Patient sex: M
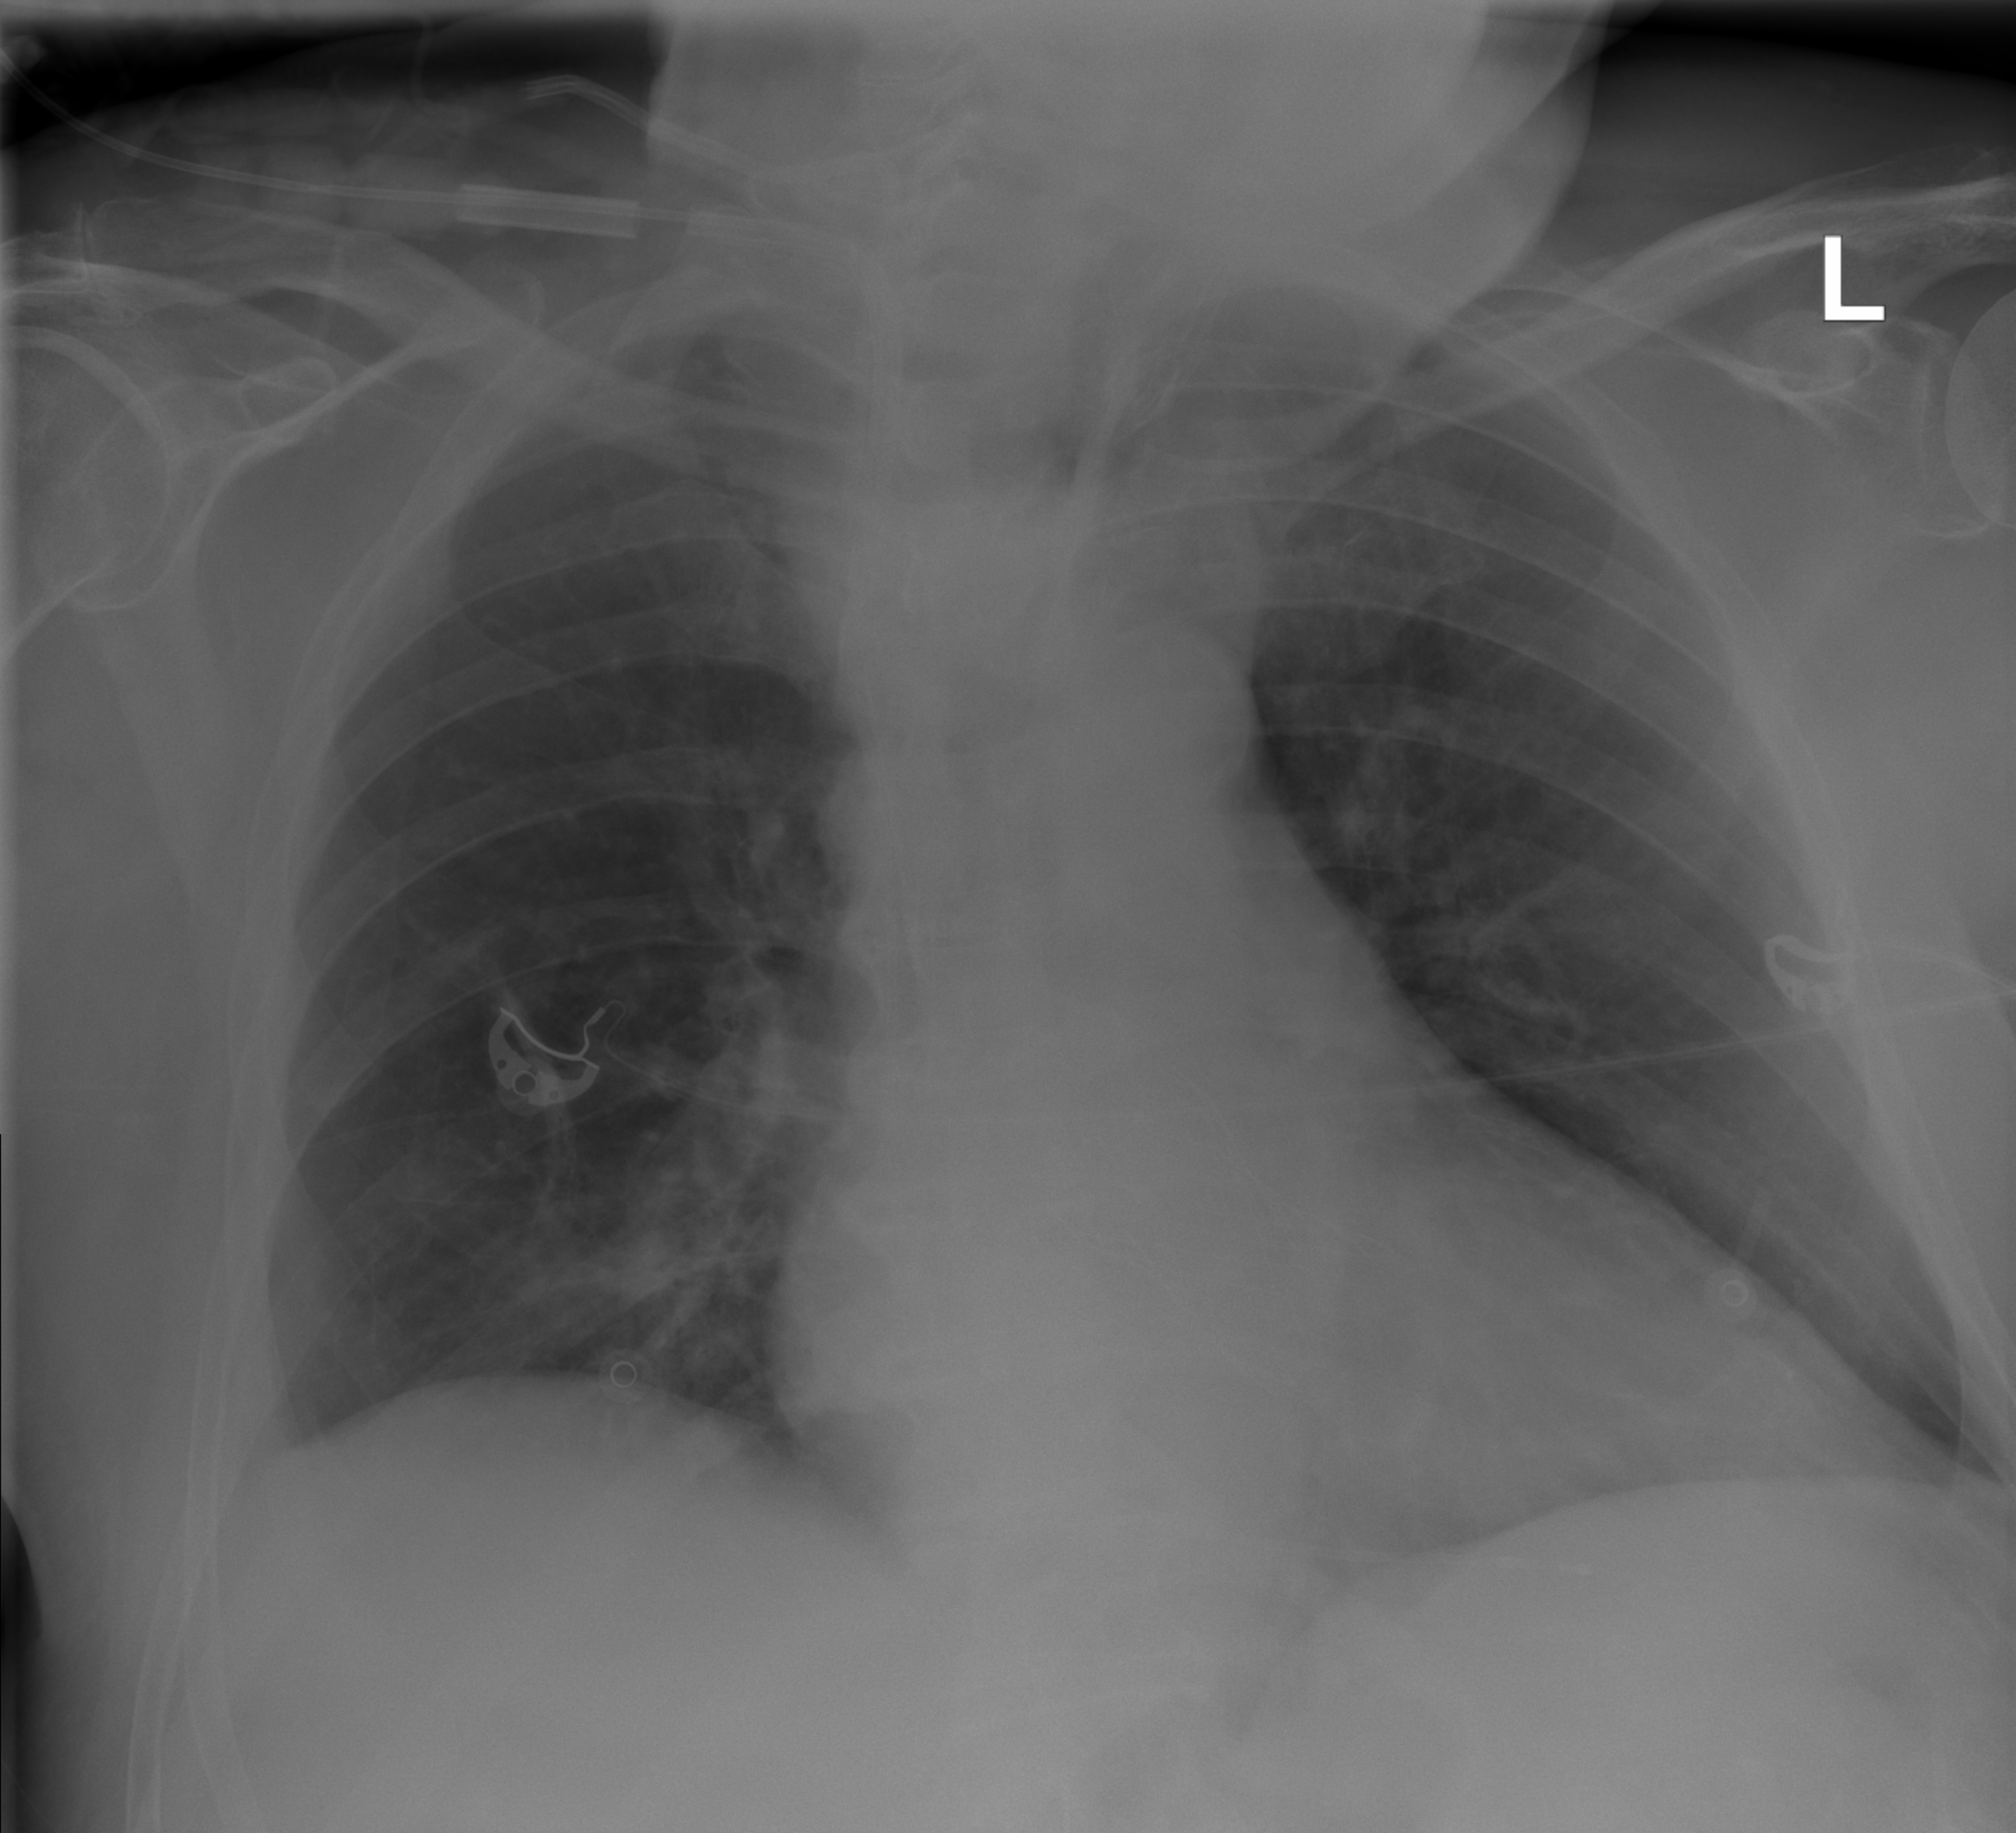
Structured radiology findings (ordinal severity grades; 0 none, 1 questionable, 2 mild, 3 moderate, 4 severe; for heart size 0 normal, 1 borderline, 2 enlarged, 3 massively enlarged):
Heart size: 0
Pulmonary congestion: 0
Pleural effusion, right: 0
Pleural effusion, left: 0
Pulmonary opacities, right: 0
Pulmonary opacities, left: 0
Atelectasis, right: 1
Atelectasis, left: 1